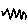
Label: zigzag